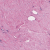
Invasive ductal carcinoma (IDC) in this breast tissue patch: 1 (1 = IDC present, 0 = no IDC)